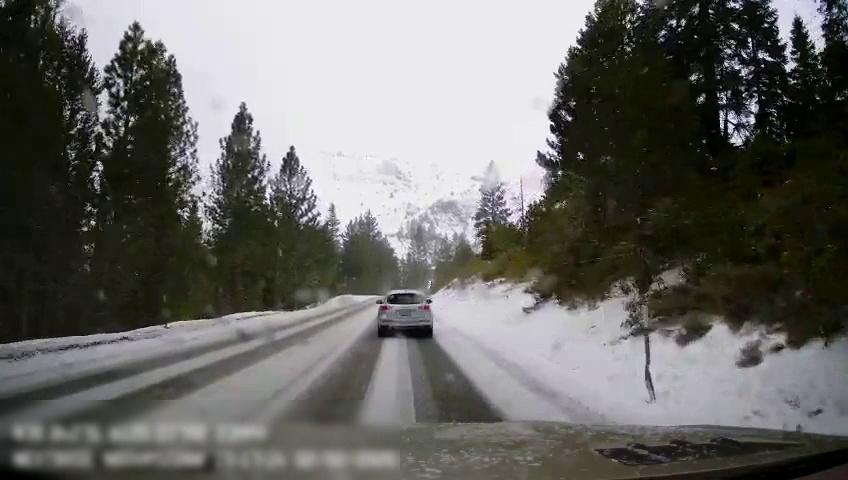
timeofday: Day
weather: Snowy
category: Drivable Space
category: Vehicles | Car